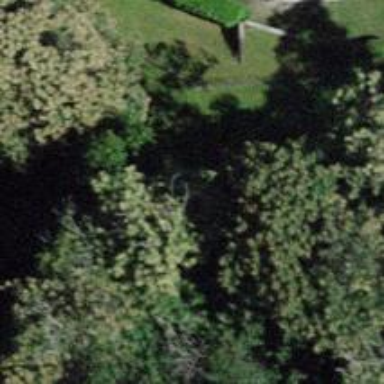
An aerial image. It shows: Path.